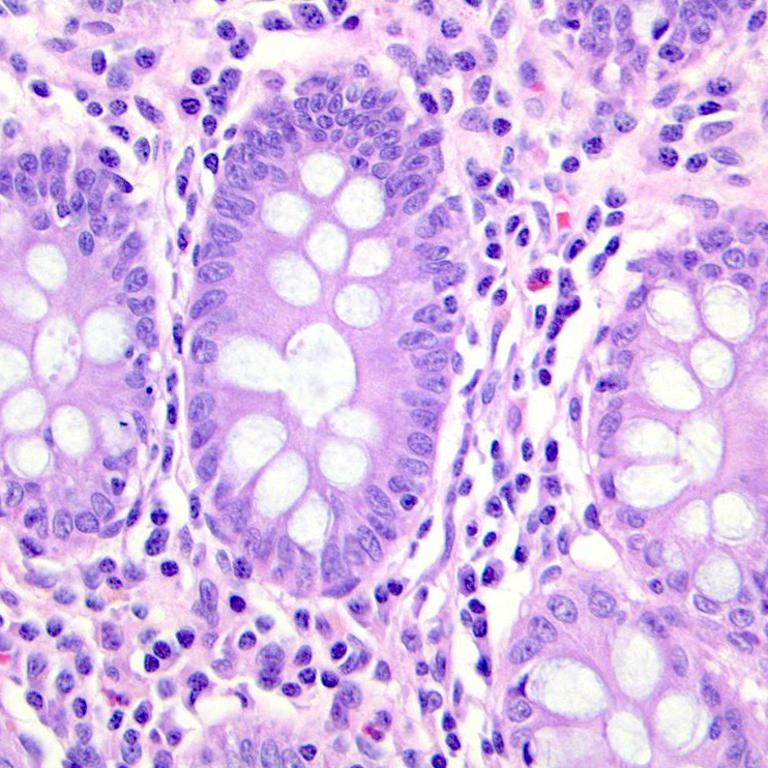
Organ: colon
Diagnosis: benign